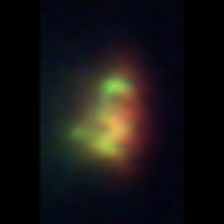
Taxon: Unknown_detritus
Group: Unknown